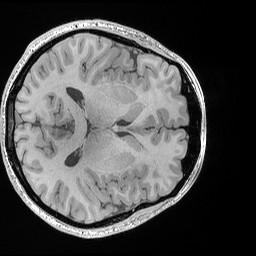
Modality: T1w
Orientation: axial
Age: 26
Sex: male
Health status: healthy
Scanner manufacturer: siemens
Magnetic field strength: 3 T
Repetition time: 0.02 s
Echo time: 0.00492 s